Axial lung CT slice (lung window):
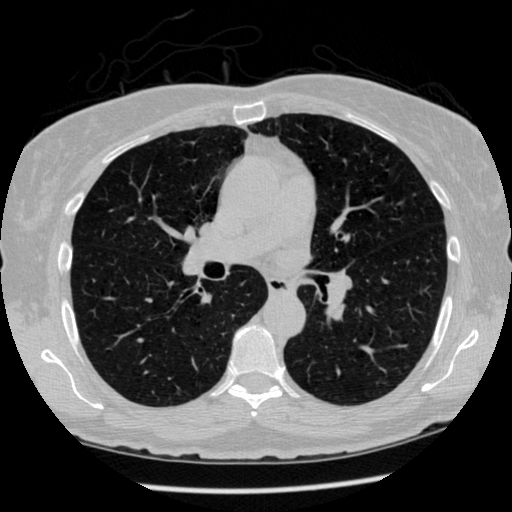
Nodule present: no